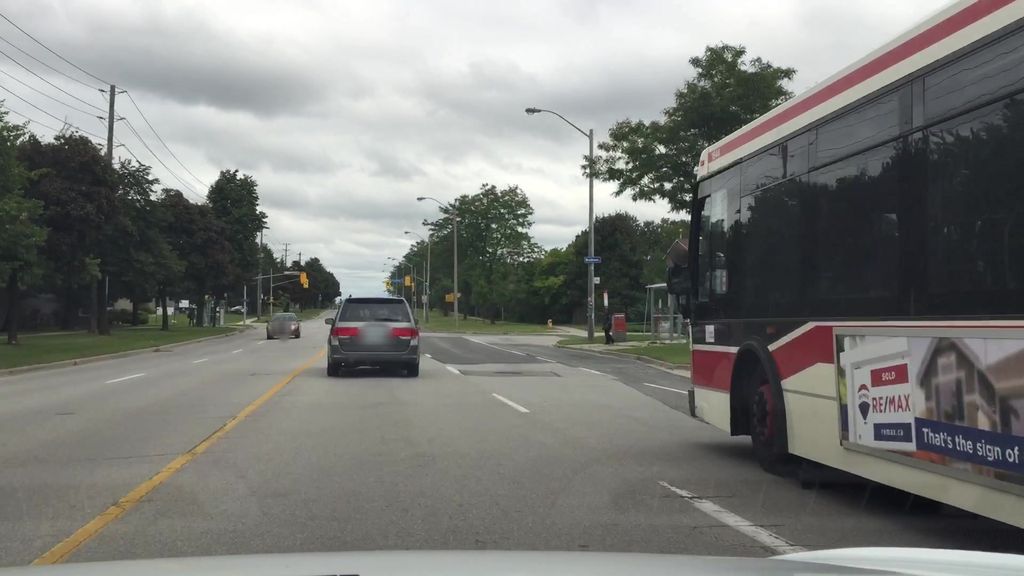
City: toronto